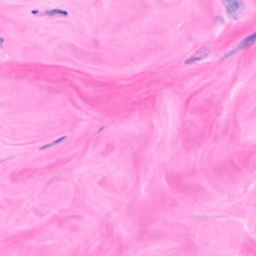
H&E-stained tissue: Breast